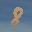
Label: 8